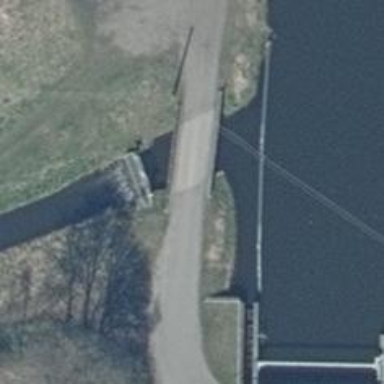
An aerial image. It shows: Unclassified road with concrete bridge.